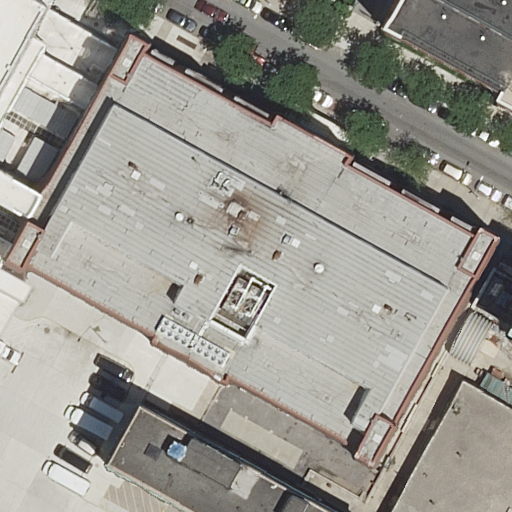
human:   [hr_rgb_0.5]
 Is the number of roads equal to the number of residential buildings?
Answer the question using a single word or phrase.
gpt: no

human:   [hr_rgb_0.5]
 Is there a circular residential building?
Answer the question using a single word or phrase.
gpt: no

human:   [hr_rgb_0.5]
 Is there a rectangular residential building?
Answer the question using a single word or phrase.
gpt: yes

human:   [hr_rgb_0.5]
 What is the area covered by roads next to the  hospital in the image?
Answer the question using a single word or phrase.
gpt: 0m2

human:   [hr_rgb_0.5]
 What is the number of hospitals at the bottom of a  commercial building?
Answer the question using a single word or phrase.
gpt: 0

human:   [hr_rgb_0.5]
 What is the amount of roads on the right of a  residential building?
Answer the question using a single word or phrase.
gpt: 1

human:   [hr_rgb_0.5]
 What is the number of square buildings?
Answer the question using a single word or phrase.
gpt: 0

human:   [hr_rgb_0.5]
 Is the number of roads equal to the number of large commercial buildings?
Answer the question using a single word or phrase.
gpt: no

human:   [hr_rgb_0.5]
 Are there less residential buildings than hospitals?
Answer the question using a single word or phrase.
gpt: no

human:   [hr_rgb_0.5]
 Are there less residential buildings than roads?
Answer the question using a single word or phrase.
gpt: no

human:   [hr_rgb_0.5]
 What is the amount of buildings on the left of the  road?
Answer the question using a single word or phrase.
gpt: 1

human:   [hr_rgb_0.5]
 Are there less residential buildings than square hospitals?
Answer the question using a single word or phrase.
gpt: no

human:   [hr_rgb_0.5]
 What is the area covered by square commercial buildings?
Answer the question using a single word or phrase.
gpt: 0m2

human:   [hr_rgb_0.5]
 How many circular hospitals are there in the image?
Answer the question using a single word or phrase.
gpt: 0

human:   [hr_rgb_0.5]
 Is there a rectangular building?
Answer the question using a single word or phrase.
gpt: yes

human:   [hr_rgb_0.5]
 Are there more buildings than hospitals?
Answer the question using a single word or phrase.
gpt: yes

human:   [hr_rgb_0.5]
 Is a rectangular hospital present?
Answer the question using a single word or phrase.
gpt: yes

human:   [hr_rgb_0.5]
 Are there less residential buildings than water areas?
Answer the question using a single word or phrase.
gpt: no

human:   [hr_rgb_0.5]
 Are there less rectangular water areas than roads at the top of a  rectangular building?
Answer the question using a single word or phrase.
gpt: no

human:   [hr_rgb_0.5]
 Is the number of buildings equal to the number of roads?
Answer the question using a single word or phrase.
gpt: no

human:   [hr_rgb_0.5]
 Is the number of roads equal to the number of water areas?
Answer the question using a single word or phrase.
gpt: no

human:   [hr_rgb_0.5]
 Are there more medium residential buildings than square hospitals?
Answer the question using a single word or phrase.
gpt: yes

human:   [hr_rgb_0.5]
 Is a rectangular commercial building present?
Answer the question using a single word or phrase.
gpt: no

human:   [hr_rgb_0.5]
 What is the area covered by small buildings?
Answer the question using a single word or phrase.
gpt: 61m2

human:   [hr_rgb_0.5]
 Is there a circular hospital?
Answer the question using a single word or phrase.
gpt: no

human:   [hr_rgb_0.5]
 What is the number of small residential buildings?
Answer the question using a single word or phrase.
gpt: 2

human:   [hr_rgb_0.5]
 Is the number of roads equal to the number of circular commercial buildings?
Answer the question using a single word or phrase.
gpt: no

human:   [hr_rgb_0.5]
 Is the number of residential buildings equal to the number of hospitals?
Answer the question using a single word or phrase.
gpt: no

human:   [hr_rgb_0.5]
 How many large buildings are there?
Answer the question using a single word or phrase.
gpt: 3

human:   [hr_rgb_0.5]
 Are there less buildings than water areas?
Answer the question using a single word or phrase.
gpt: no

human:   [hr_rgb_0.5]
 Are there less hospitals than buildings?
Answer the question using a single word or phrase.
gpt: yes

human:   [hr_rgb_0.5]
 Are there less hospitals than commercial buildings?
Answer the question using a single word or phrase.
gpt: no

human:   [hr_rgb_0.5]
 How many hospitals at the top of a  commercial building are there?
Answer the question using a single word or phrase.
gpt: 0

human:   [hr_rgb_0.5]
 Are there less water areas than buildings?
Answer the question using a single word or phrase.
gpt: yes

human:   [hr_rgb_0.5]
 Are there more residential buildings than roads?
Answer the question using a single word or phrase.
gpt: yes

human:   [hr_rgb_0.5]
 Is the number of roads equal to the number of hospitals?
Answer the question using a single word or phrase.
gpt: yes